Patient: sex M, age 79
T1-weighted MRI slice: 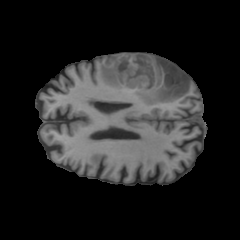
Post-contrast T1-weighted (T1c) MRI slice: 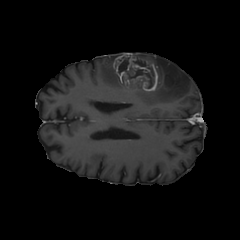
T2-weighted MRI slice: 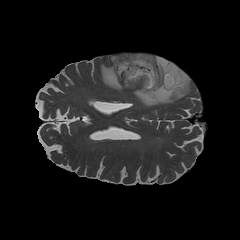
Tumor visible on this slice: yes
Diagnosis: Glioblastoma, IDH-wildtype
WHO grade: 4